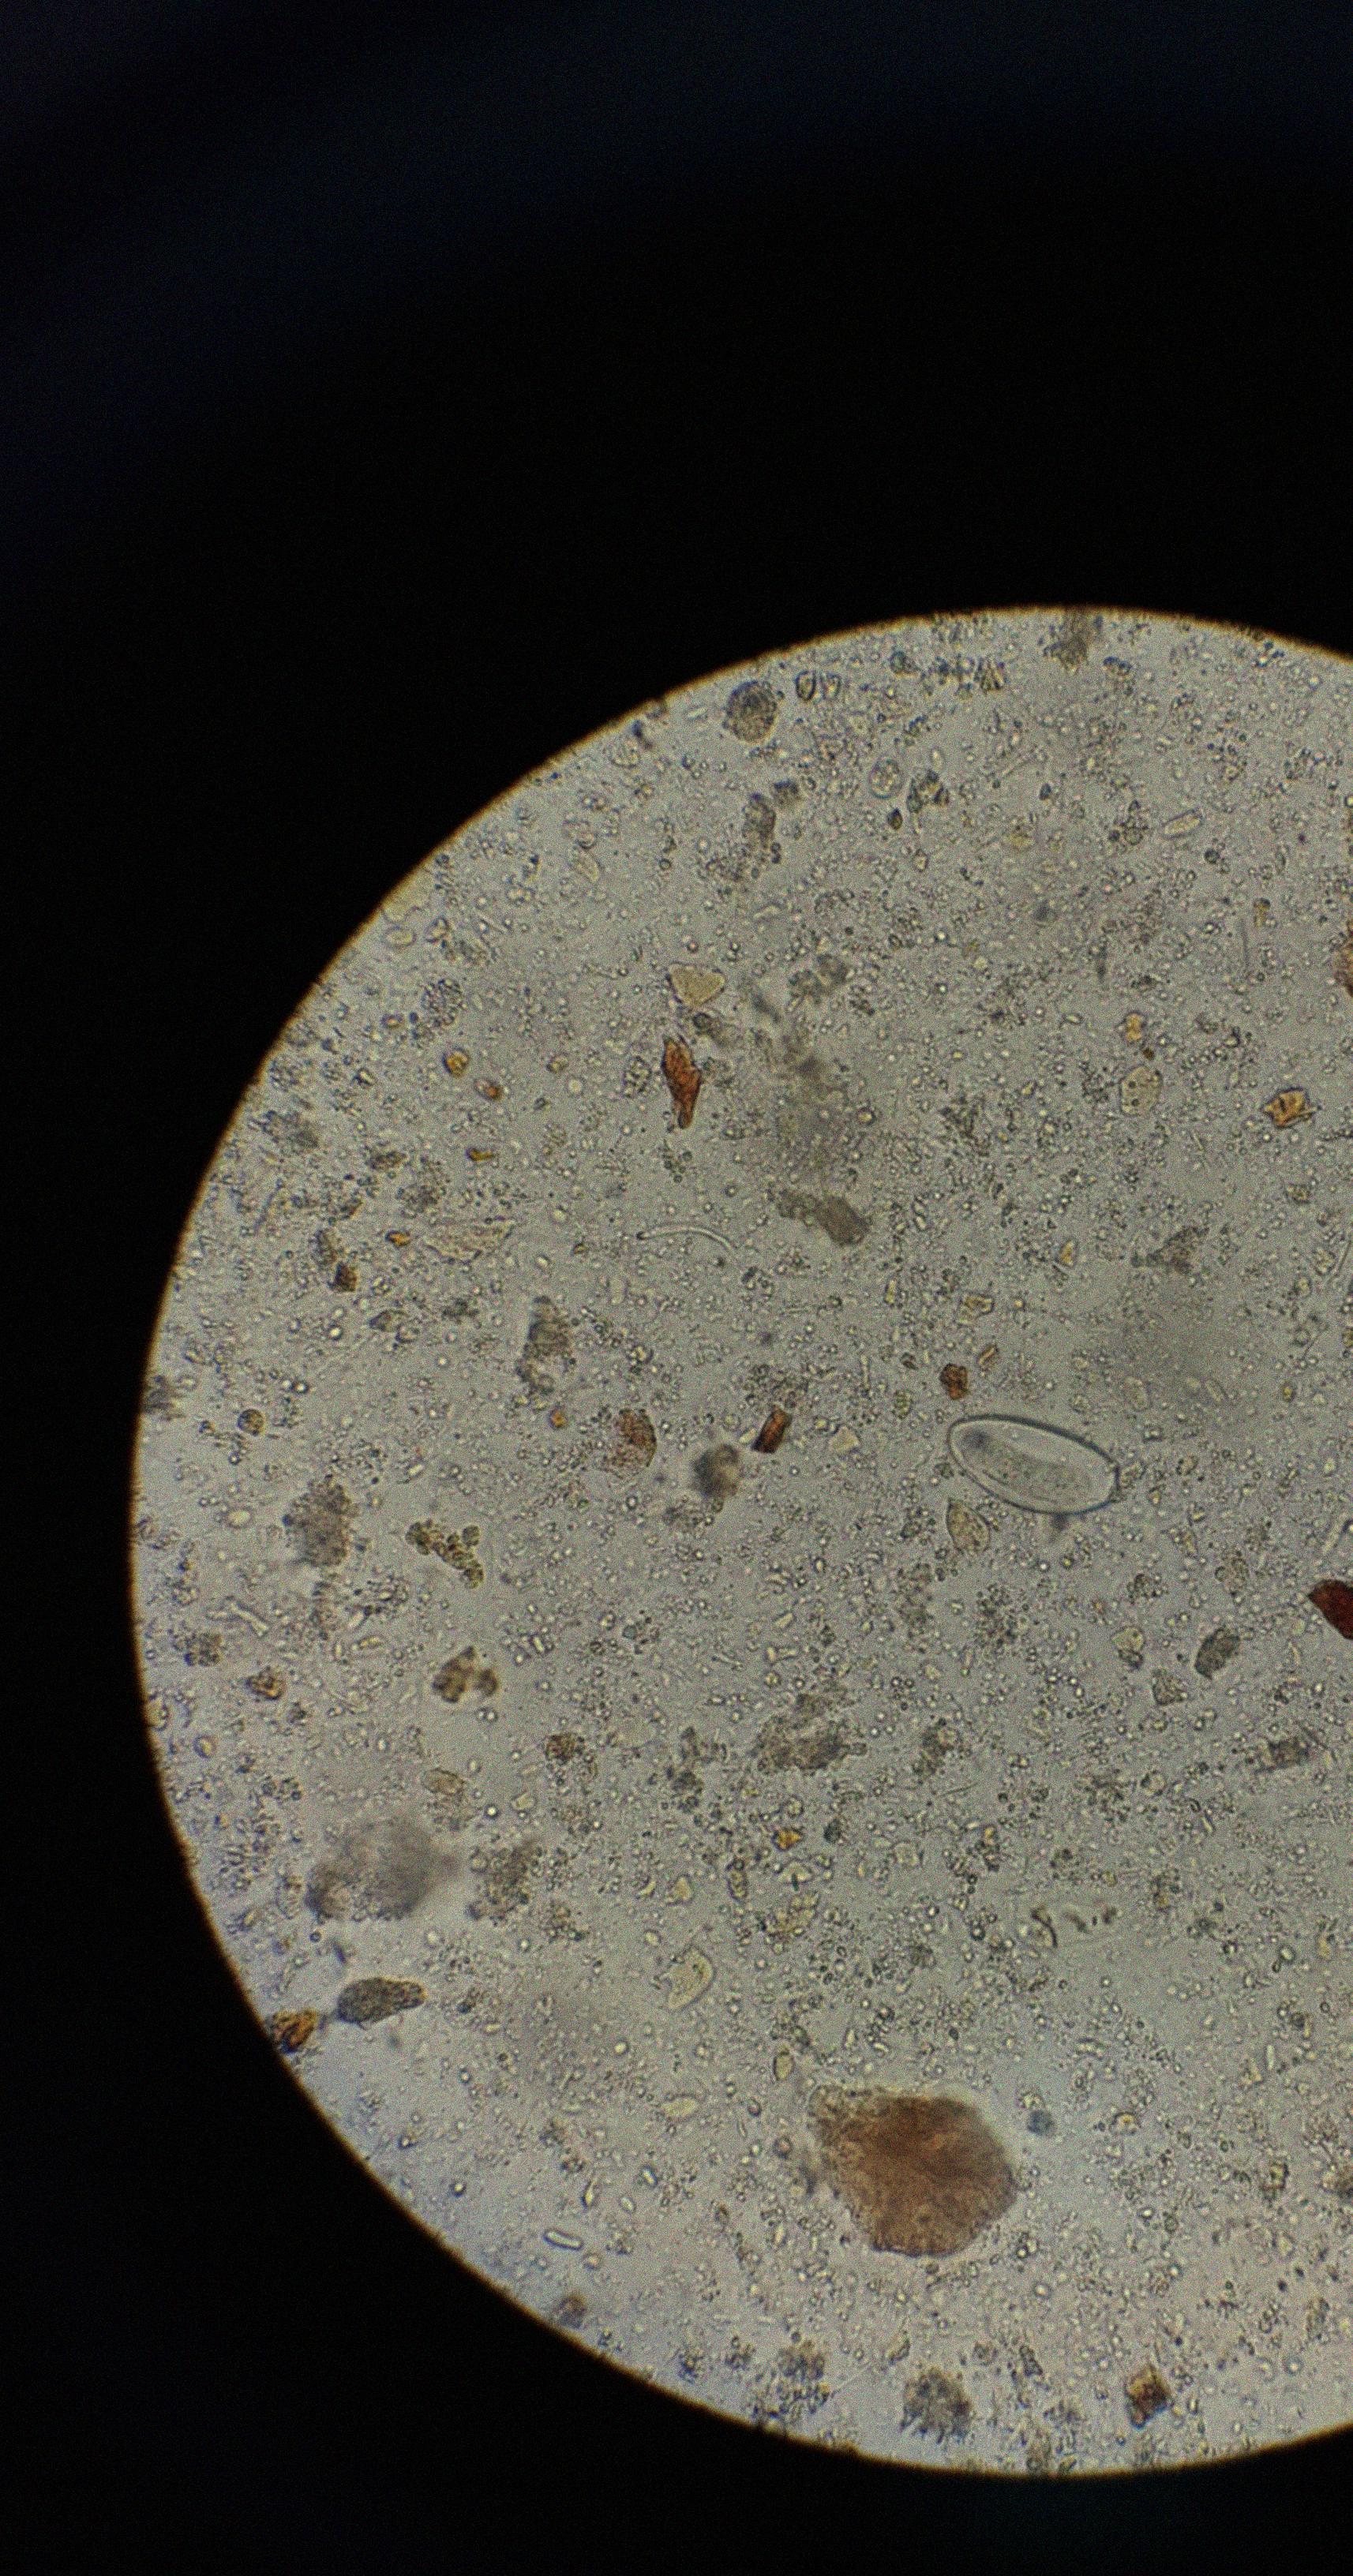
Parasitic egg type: Enterobius vermicularis